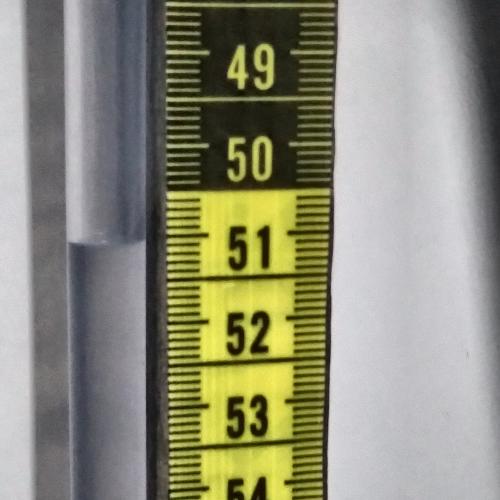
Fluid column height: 51.1 cm